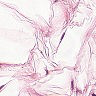
Metastatic tissue present: no